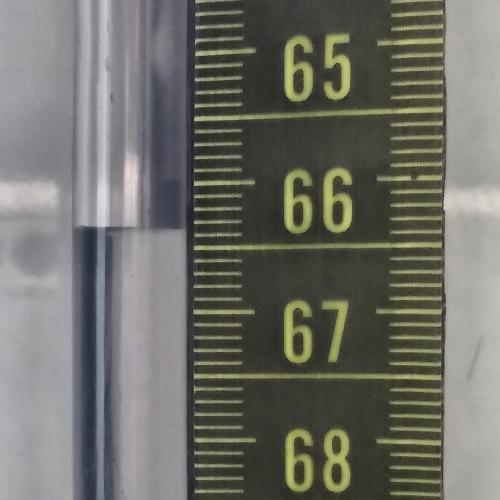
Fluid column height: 66.4 cm